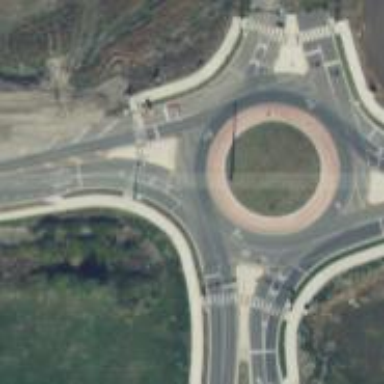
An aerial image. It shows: Secondary road with asphalt surface leading to roundabout.